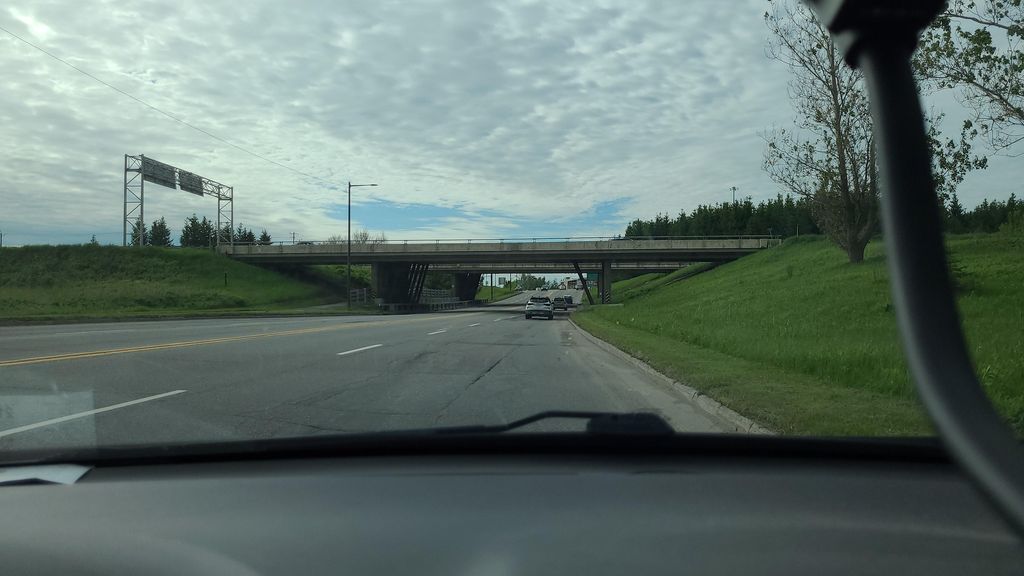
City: quebec_city